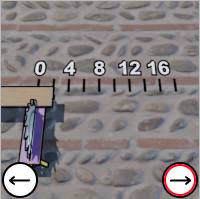
Task: length
Answer: 2
First scale value: 4.0